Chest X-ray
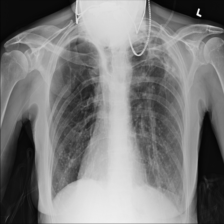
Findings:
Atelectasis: negative
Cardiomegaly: negative
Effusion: negative
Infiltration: negative
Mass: negative
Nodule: negative
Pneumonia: negative
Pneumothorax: negative
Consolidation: negative
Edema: negative
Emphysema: negative
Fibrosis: negative
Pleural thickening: negative
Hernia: negative